Question: Count the number of objects in the diagram.
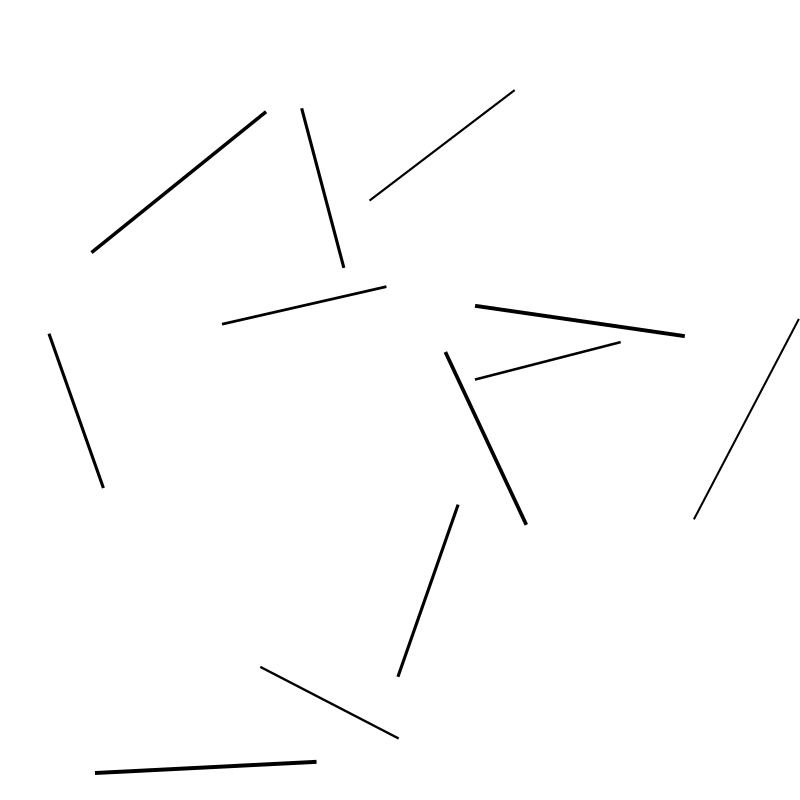
Answer: 12